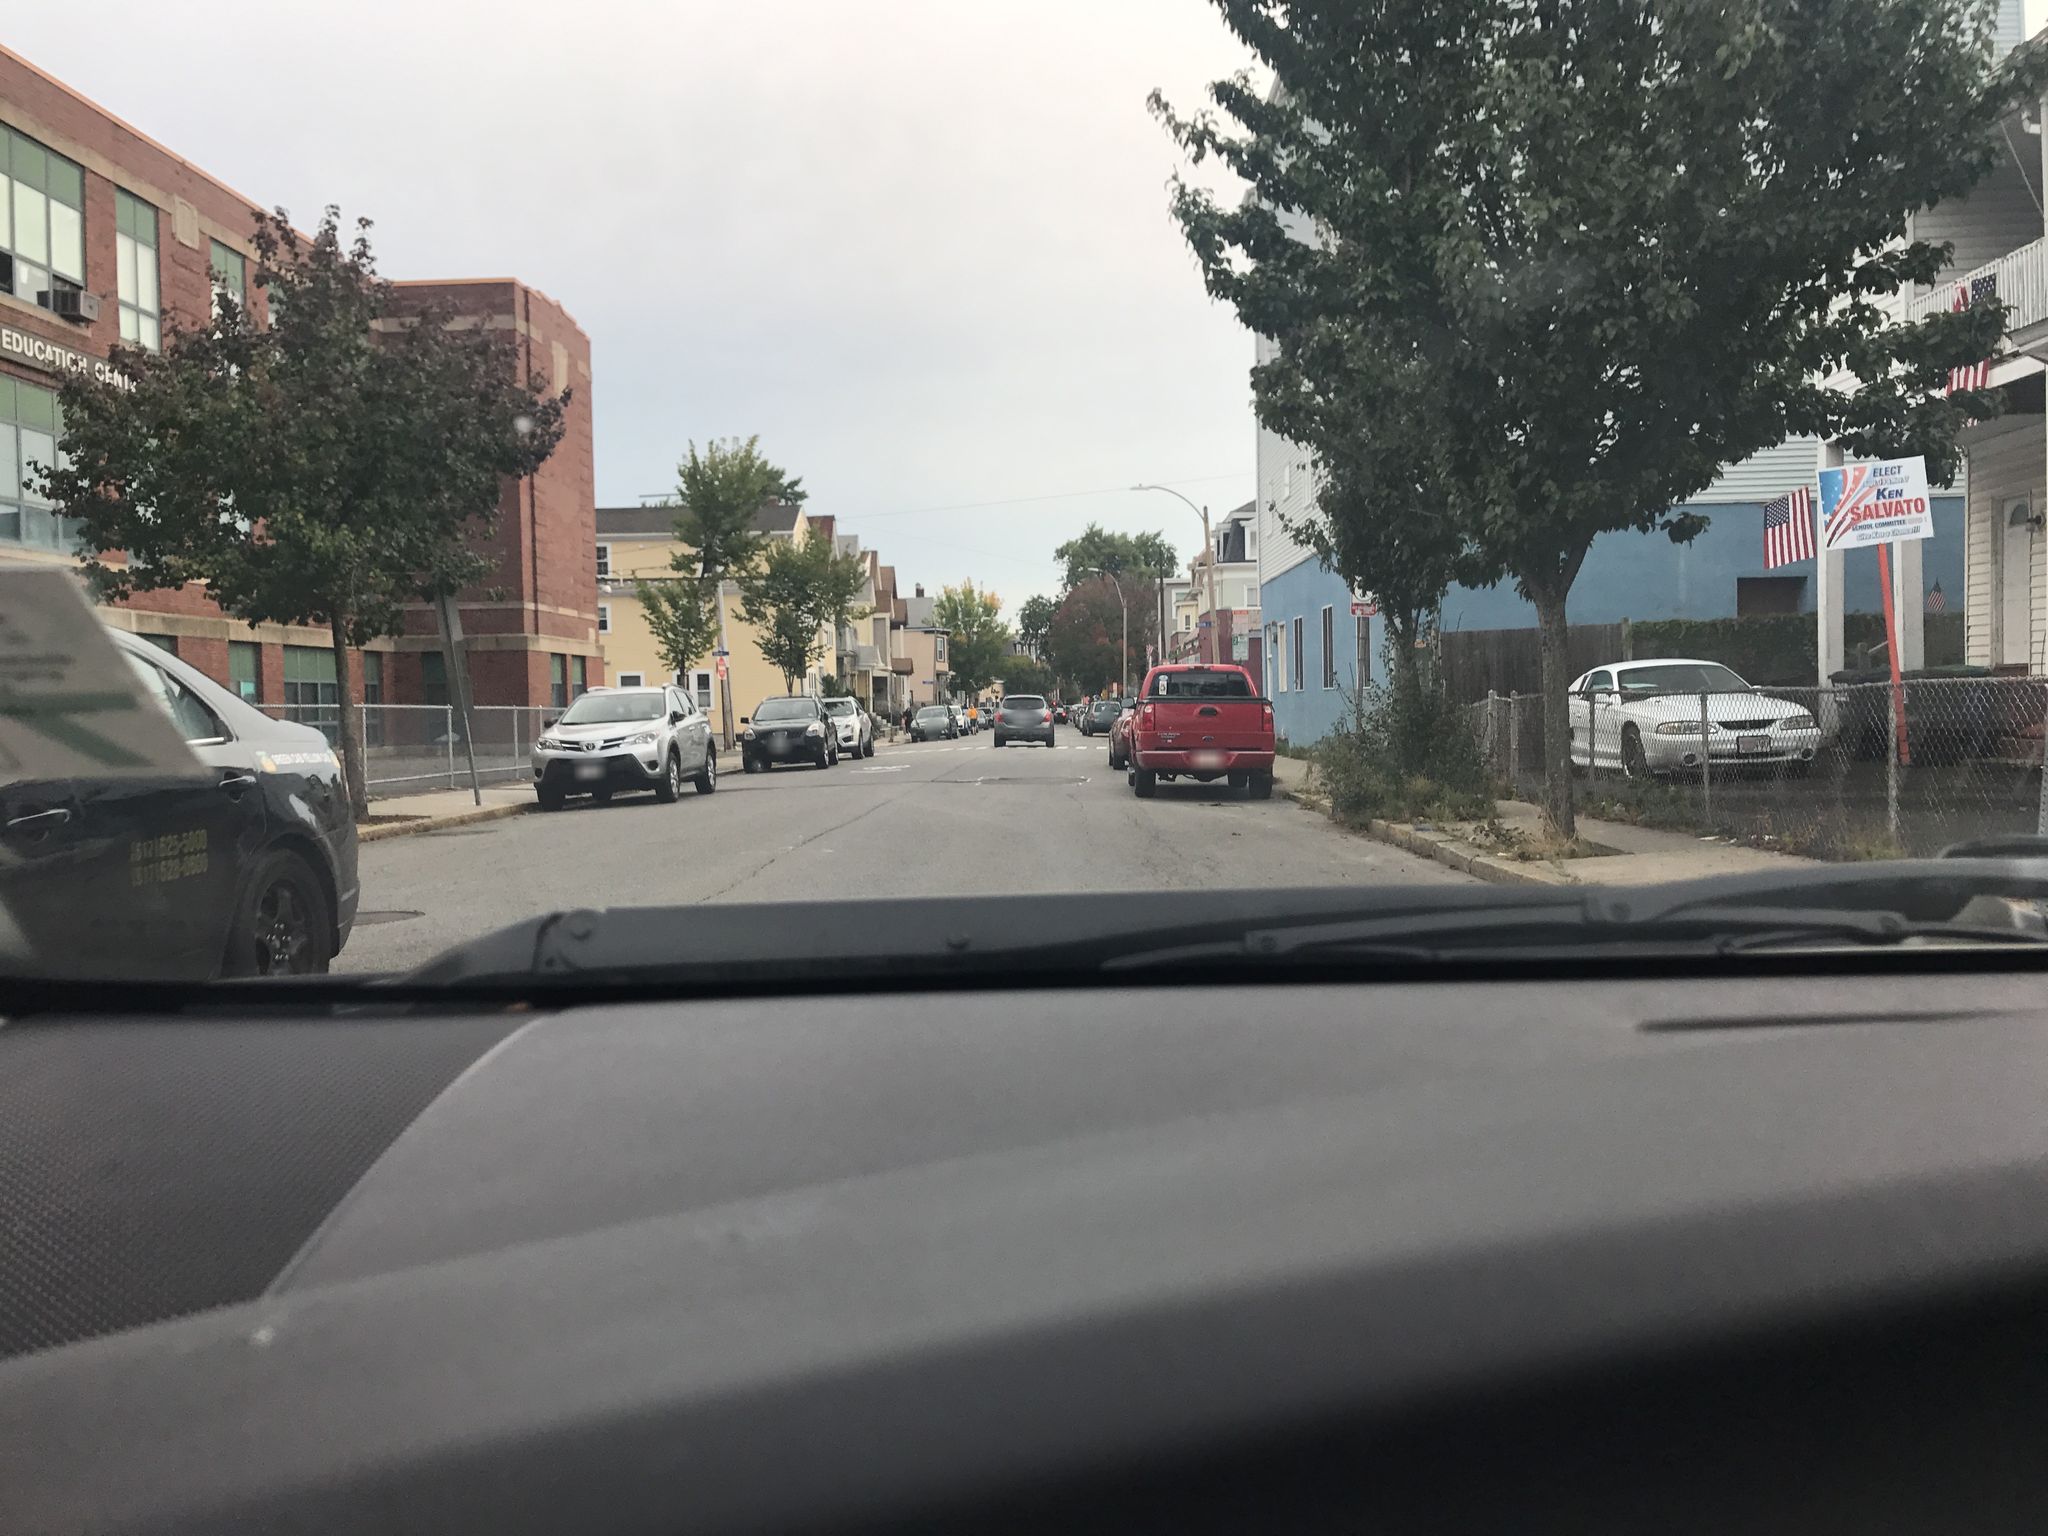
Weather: clear
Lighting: day
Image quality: good
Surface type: driving surface
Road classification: footway
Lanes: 2
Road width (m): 13.7
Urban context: urban centre
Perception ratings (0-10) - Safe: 5.06, Lively: 8.41, Beautiful: 2.28, Boring: 1.75, Depressing: 2.11, Wealthy: 2.16